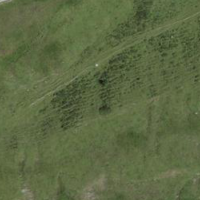
EUNIS habitat code: 24
Species observed at this site:
Eriophorum angustifolium